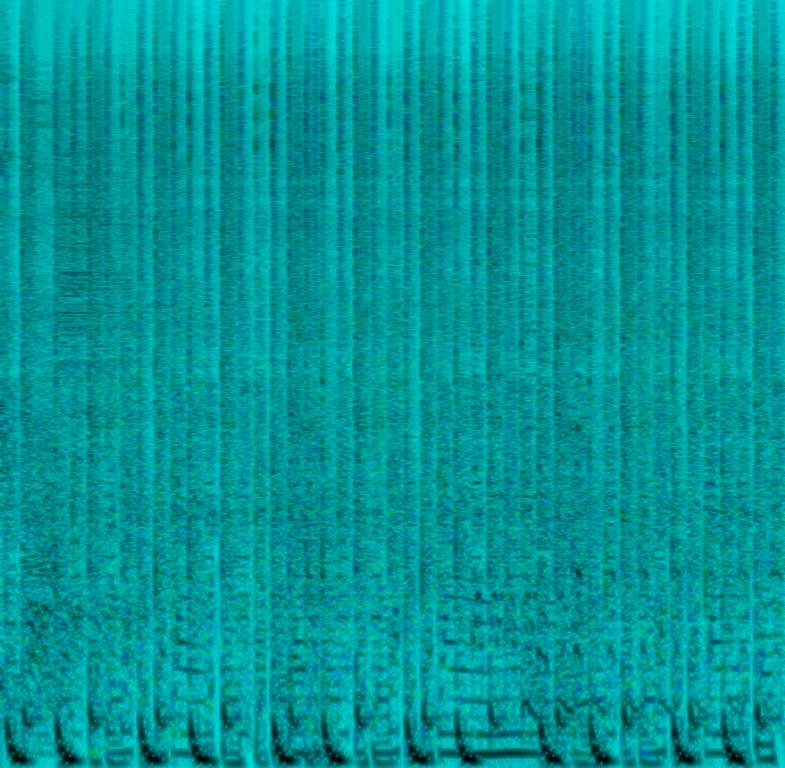
This song contains a fast drum&bass drum that gets supported by a bass and a synthlead sound on top of it. Both play the same melody. Some different samples get drowned in. They sound like dog-barks that have been processed with effects and a lower bitrate. In the background different sound-effects are rising up in pitch. This song sounds hectic and energetic. This song may be playing in a dance club.